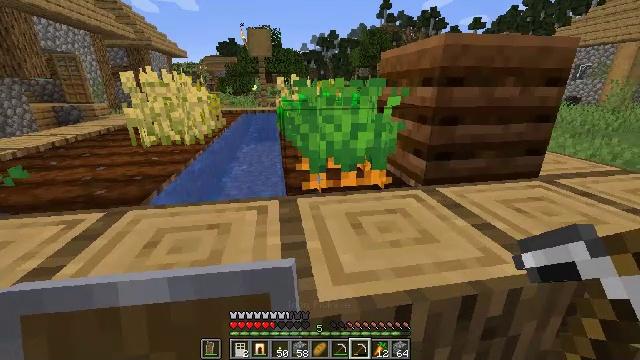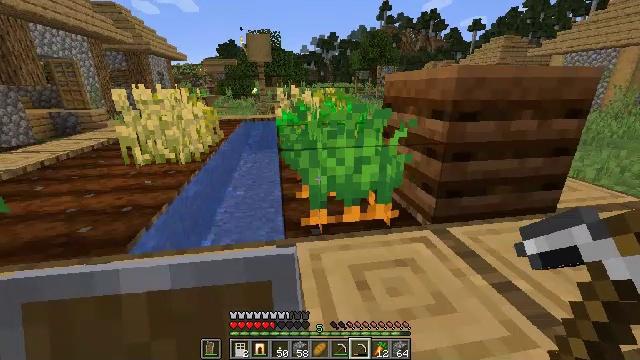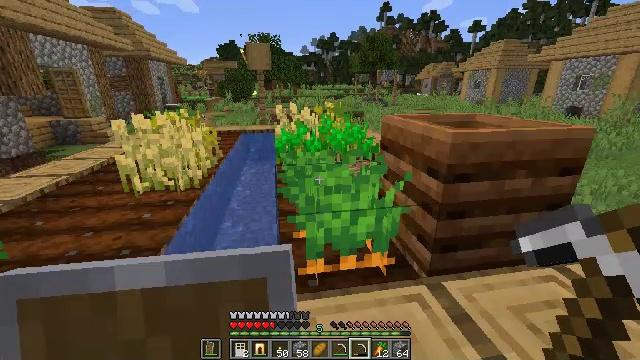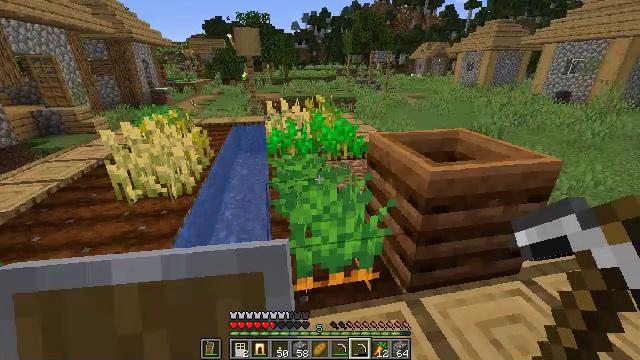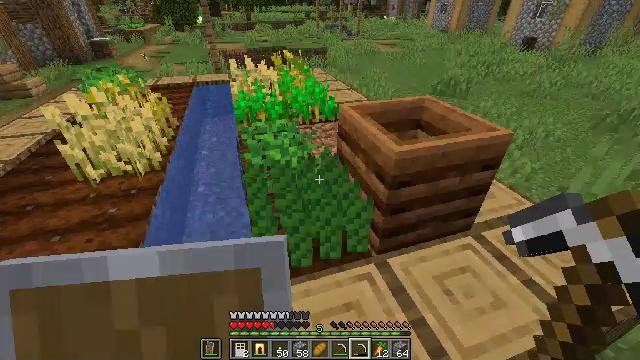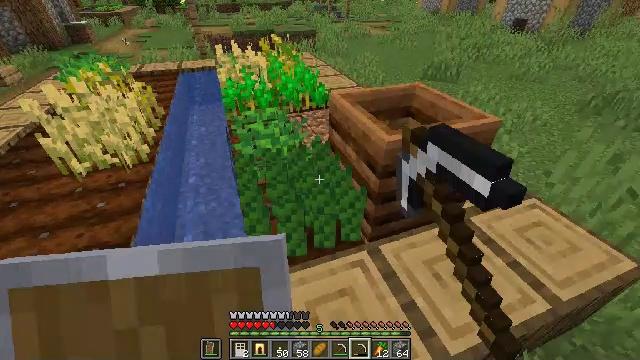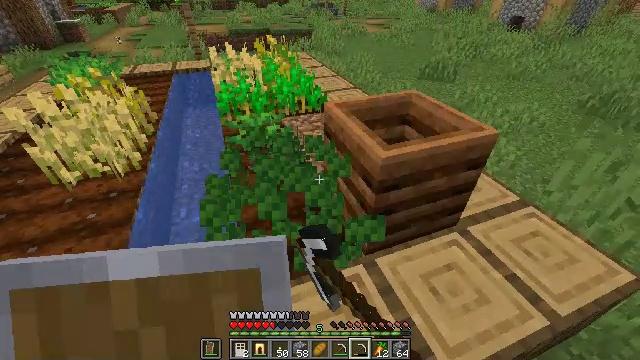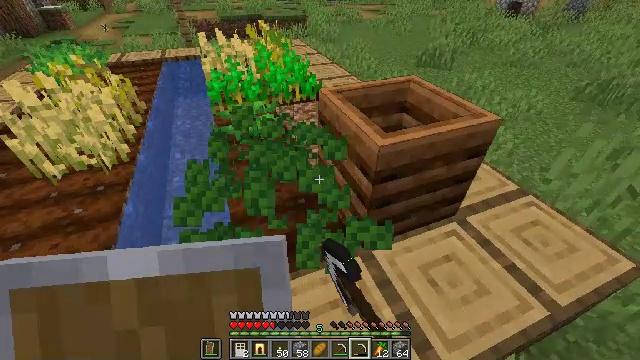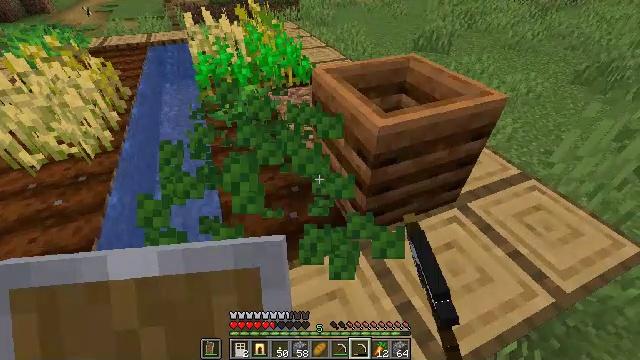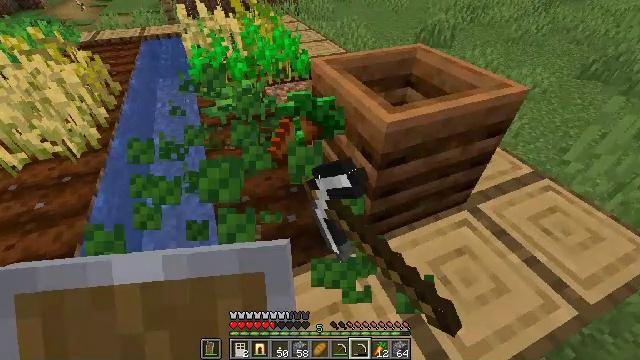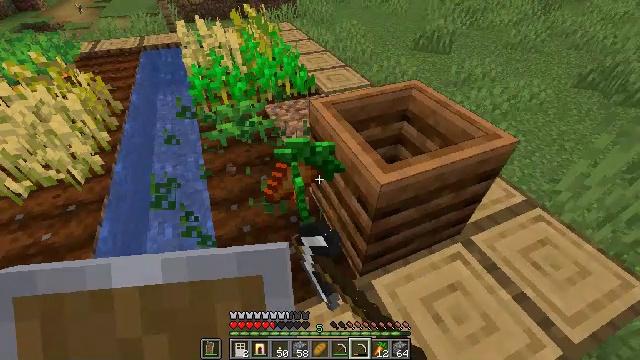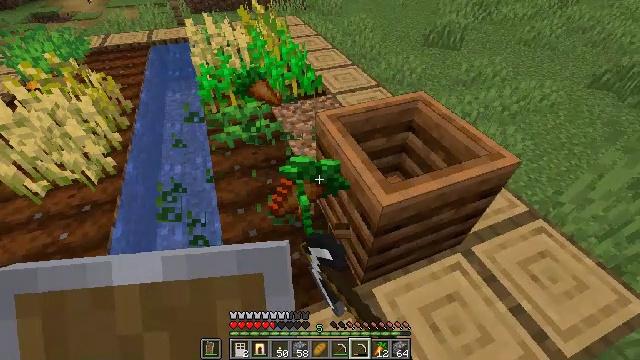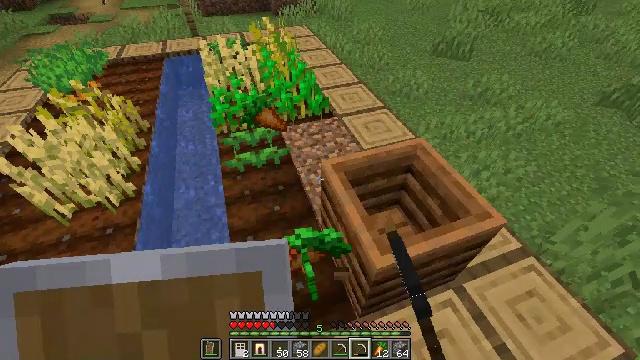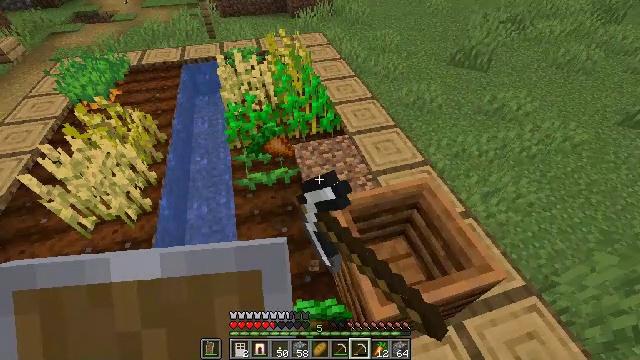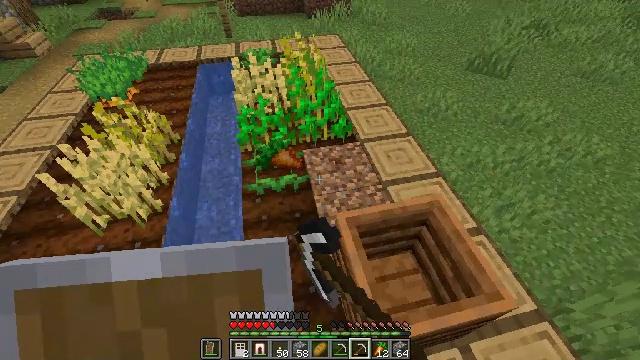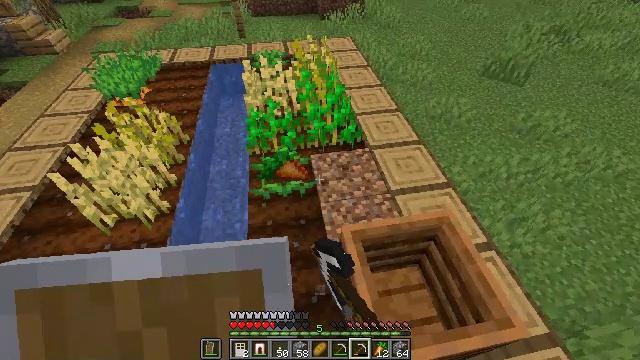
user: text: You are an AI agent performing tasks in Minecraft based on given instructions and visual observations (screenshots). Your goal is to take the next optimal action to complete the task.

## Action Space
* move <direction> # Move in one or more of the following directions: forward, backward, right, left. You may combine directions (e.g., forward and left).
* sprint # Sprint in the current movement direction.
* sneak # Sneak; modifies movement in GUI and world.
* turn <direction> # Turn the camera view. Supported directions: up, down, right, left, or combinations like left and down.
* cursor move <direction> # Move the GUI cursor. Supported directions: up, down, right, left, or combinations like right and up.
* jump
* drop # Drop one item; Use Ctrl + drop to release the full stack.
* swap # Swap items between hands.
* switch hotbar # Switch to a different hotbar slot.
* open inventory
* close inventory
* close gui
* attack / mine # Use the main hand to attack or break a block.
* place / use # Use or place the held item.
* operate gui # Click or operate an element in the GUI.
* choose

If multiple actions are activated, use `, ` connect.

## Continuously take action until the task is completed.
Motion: motion action
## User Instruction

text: Gather carrots from the field.
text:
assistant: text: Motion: move forward, jump
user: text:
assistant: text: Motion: move forward, jump
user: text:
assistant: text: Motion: move forward, turn right and down, jump
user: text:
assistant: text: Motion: move forward, turn right and down, attack / mine, jump
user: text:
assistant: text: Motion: move forward, turn right and down, attack / mine, jump
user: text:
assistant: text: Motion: move forward, attack / mine, jump
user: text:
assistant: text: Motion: move forward, turn right and down, attack / mine
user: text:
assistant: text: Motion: move forward, turn right and down, attack / mine, jump
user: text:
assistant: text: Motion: move forward, attack / mine, jump
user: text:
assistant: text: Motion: move forward, attack / mine, jump
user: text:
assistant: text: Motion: move forward, turn left and down, attack / mine, jump
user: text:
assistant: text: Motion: move forward, turn left and down, attack / mine, jump
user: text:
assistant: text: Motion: move forward, turn left and down, attack / mine, jump
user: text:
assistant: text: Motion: move forward, turn left, attack / mine, jump
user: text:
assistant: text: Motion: move forward, turn left, attack / mine, jump
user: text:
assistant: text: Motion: move forward, turn left, attack / mine, jump
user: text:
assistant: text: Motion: move forward, attack / mine, jump
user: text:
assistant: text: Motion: move forward, attack / mine, jump
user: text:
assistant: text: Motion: move forward, attack / mine, jump
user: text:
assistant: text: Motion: move forward, attack / mine, jump
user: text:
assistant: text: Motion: move forward, attack / mine, jump
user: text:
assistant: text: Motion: attack / mine, jump